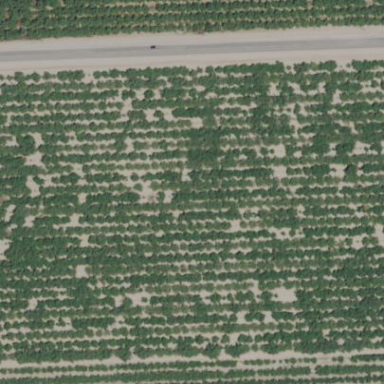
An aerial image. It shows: Orchard filled with almond trees.